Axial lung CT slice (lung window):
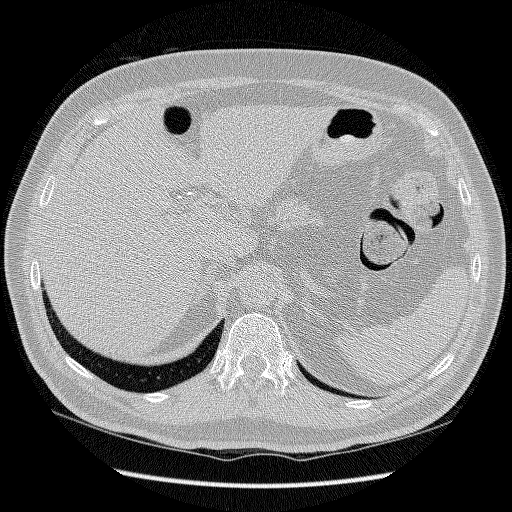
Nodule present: no